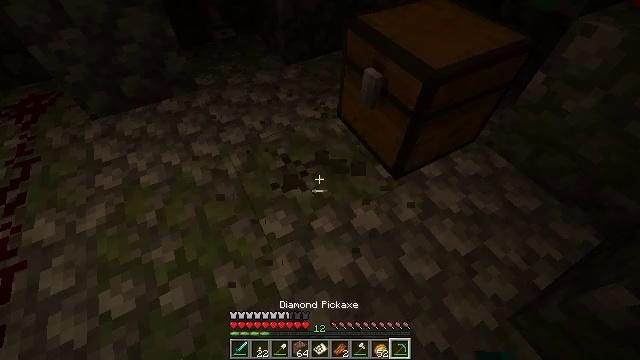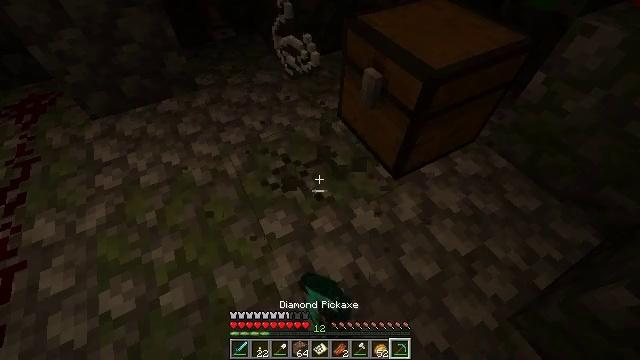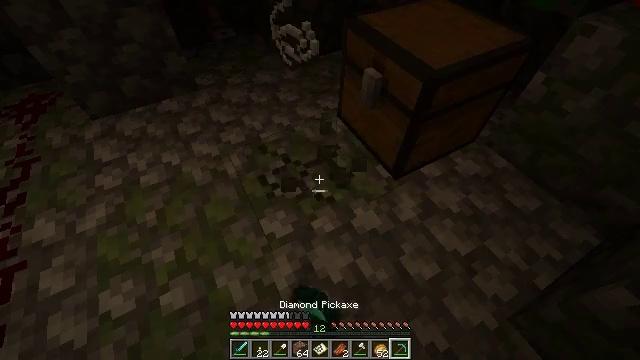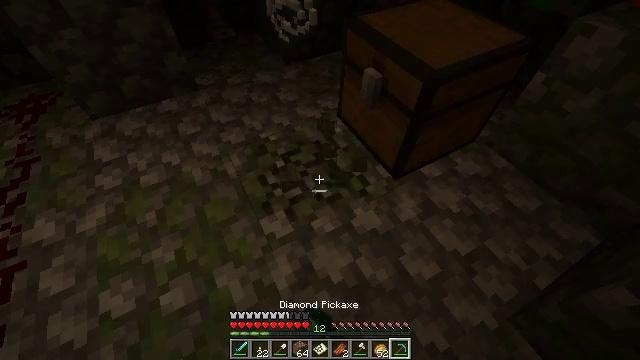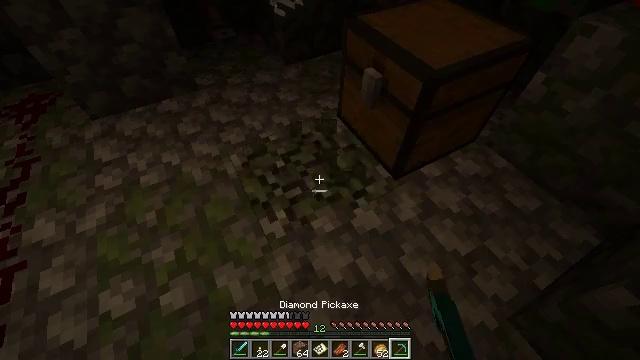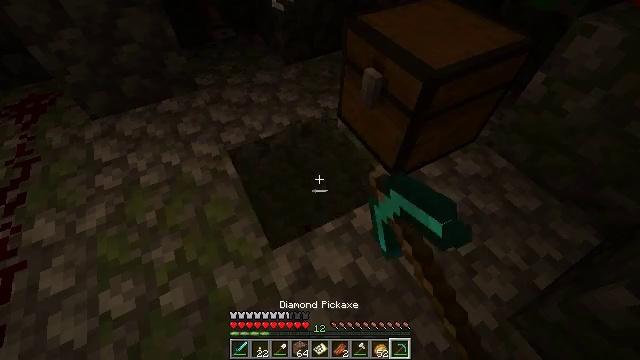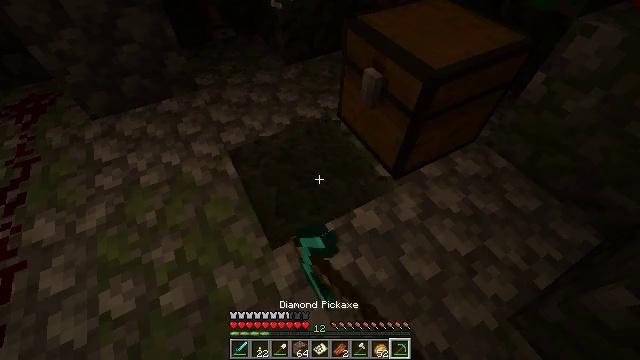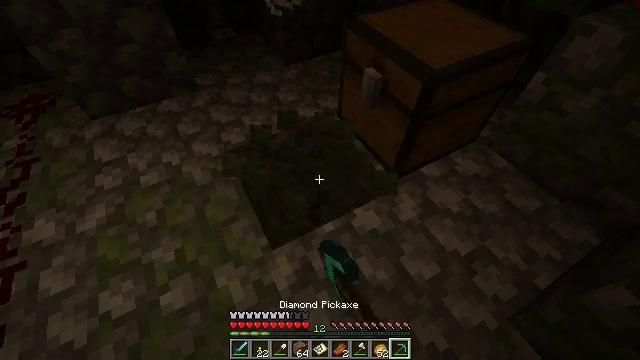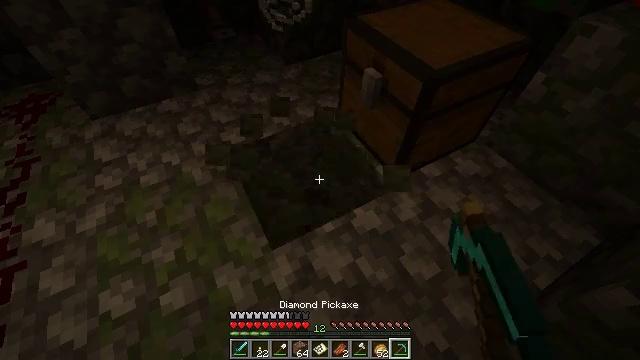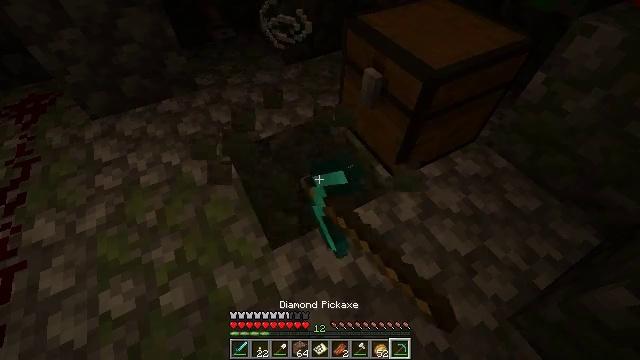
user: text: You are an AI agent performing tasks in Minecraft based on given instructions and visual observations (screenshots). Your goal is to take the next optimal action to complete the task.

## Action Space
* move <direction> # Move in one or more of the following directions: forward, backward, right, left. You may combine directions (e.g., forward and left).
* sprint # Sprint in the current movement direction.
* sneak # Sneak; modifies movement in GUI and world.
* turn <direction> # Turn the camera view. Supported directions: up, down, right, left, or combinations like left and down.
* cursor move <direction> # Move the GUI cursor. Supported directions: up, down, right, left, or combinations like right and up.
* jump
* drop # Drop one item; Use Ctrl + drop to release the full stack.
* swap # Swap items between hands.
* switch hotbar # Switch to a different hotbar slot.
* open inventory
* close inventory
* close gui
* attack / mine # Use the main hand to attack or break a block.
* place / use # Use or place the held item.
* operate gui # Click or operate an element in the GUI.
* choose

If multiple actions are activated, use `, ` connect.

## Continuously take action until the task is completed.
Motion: motion action
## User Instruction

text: Break the mossy cobblestone to gather materials.
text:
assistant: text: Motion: attack / mine
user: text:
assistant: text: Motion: attack / mine
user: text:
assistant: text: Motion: attack / mine
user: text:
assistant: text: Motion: attack / mine
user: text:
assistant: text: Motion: attack / mine
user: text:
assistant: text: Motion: attack / mine
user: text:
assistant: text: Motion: attack / mine
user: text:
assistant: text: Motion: attack / mine
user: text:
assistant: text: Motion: attack / mine
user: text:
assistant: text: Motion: attack / mine